Question:
How do I implement the layout showed in the image using UICollectionView?
Thanks in advance.
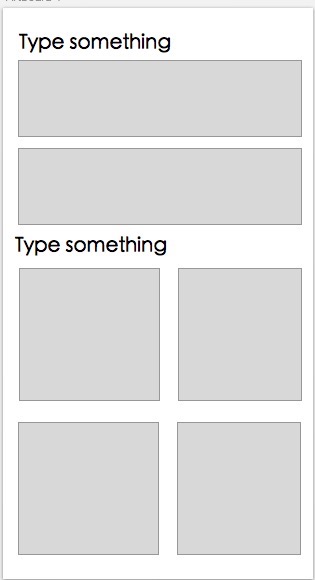
Answer: First:
- you have to create a for section:
ex: ReusableView.h
'''
@interface ReusableView : UICollectionReusableView
@property (weak, nonatomic) IBOutlet UIImageView *headerImage; // example of header content
@end
'''
ReusableView.m
'''
@implementation ReusableView
- (void)awakeFromNib {
// Initialization code
}
@end
'''
-in ReusableView.xib you have to delete the default view and add the UICollectionReusableView from ObjectLibrary and the you add your image or label or whatever and in AttributeInspector on identifier you have to write your IdentifierName (the same things you have to make for cell)
-
Second:
- in ViewController.h you have to use some delegates: 'UICollectionViewDataSource, UICollectionViewDelegate, UICollectionViewDelegateFlowLayout>'- in ViewController.m you have to use this methods from delegation, but first in viewDidLoad method you have to implement this:'''
[yourCollectionView registerNib:[UINib nibWithNibName:@"ReusableView" bundle:nil] forSupplementaryViewOfKind:UICollectionElementKindSectionHeader withReuseIdentifier:@"CollectionReusable"]; //collection identifier is: @"CollectionReusable"
[yourCollectionView registerNib: [UINib nibWithNibName:@"CollectionViewCell" bundle:nil] forCellWithReuseIdentifier:@"CollectionCell"];
'''
- for you have to implement this methods from delegate:'''
- (CGSize)collectionView:(UICollectionView *)collectionView layout:(UICollectionViewLayout*)collectionViewLayout referenceSizeForFooterInSection:(NSInteger)section
{
return CGSizeZero;
}
- (NSInteger)collectionView:(UICollectionView *)collectionView numberOfItemsInSection:(NSInteger)section; // here you return number of sections
- (UICollectionReusableView *)collectionView:(UICollectionView *)collectionView viewForSupplementaryElementOfKind:(NSString *)kind atIndexPath:(NSIndexPath *)indexPath
'''
{
headerView = nil;headerView = [collectionView dequeueReusableSupplementaryViewOfKind:UICollectionElementKindSectionHeader withReuseIdentifier:@"CollectionReusable" forIndexPath:indexPath]; [headerView.headerImage setImage:[UIImage imageNamed:[listOfSymbolsObjects objectAtIndex:indexPath.section]]];'''
return headerView;
'''
}
-for you have to implement this methods from delegates:
'''
- (NSInteger)numberOfSectionsInCollectionView:(UICollectionView *)collectionView;
- (UICollectionViewCell *)collectionView:(UICollectionView *)collectionView cellForItemAtIndexPath:(NSIndexPath *)indexPath;
- (void)collectionView:(UICollectionView *)collectionView didSelectItemAtIndexPath:(NSIndexPath *)indexPath;
'''
Hope it helps you ! :)